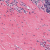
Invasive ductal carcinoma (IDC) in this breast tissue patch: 0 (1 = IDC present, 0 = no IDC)